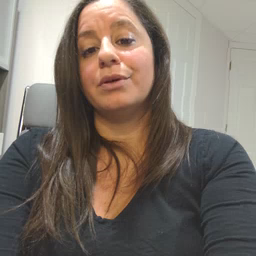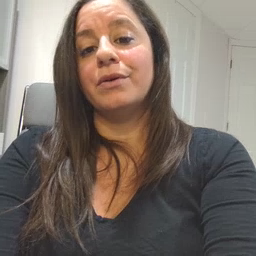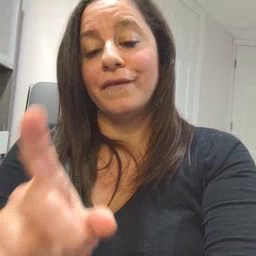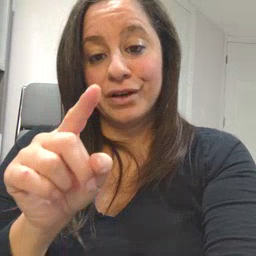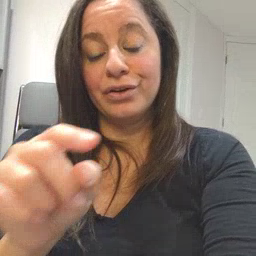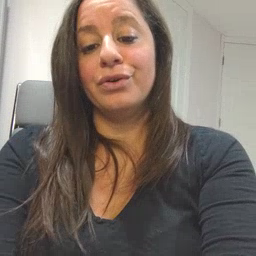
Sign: finger